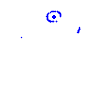
Particle: proton